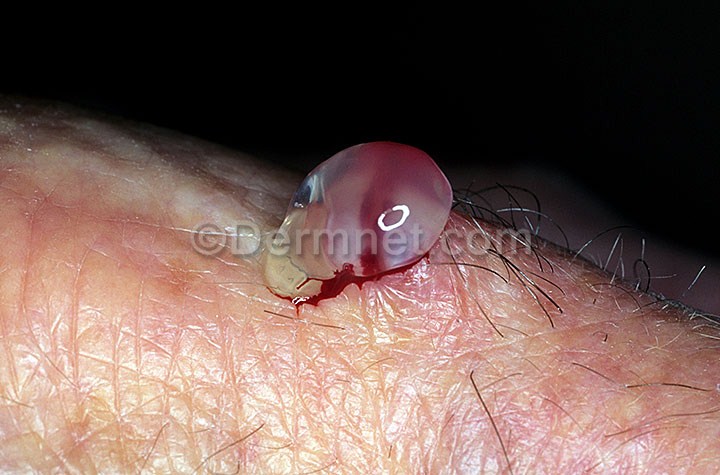
Disease: Nail Fungus and other Nail Disease